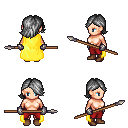
a pixel art fantasy rpg character, female body template, human, light skin, yellow cape, red pants, gray swoop hairstyle, metal gloves, brown shoes, spear, four views (front, back, left, right), 2x2 character sprite sheet, small pixel art, hard edges, no anti-aliasing